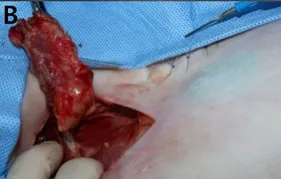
Flank skin mass resection and lymphadenectomy. (C) The left inguinal lymph node was resected together with the adjacent tissue.
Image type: medical_photograph (other_medical_photograph)